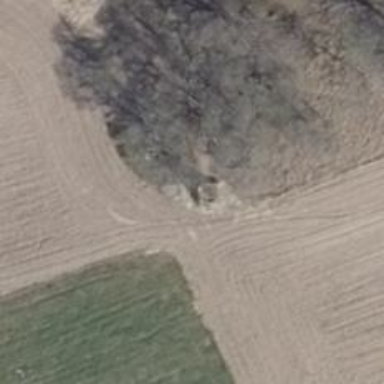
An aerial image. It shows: Hunting stand.